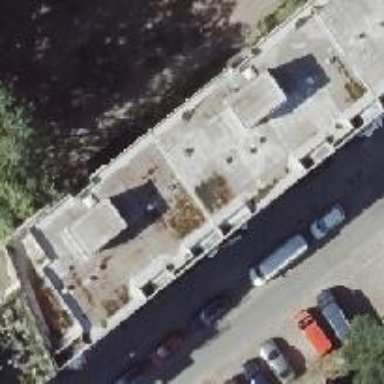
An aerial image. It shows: Apartment building with flat roof.